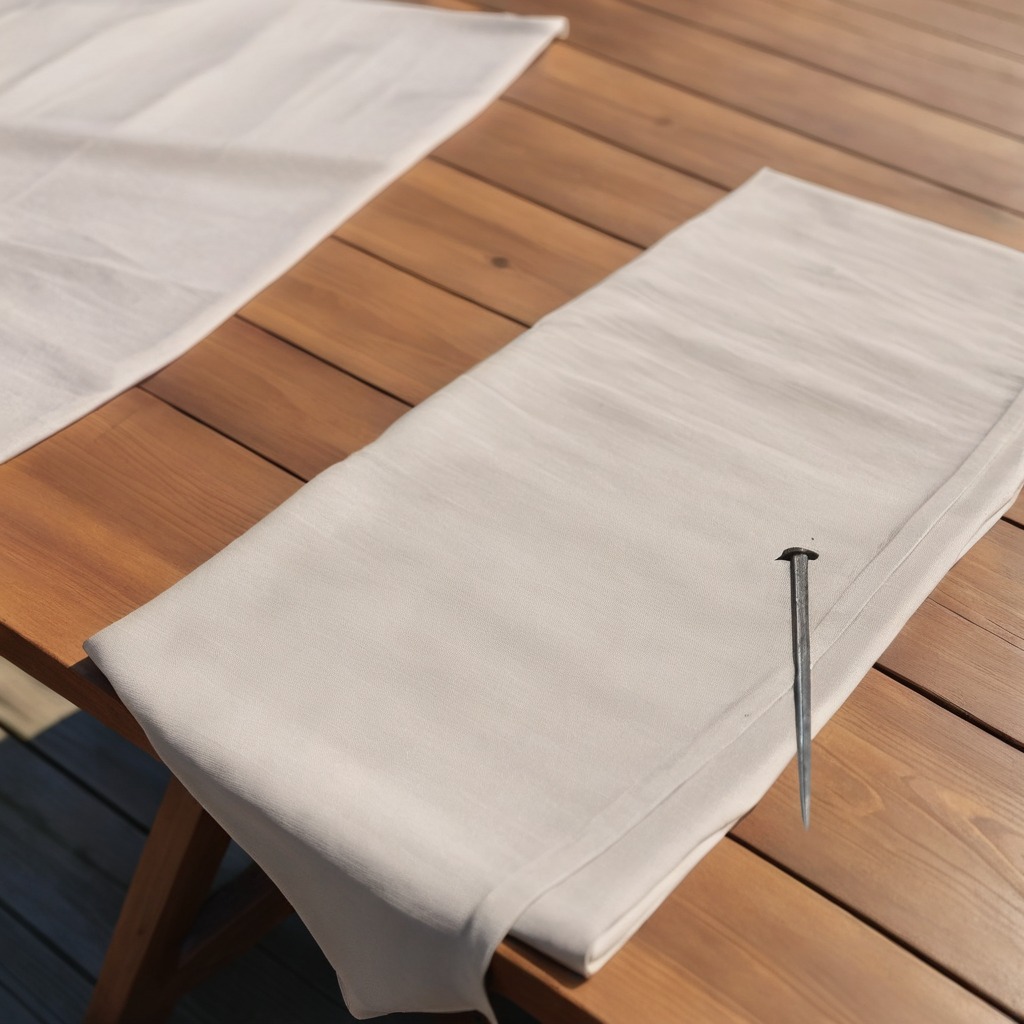
An iron nail is lying on a clean wooden table covered with a plain fabric table cloth in an outdoor workshop during daytime bright natural light soft shadows worn but beneath the cloth.